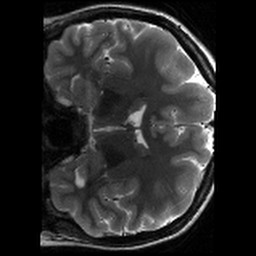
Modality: T2w
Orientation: coronal
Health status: healthy
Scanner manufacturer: siemens
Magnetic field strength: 3 T
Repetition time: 8.02 s
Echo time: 0.08 s